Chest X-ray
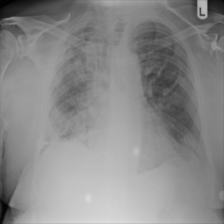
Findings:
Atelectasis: negative
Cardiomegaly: negative
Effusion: negative
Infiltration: negative
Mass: negative
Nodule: negative
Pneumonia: negative
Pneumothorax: negative
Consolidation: negative
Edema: negative
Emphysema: negative
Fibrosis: negative
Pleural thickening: negative
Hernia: negative